Question: Hi i'm getting encoding problems with the code below any ideas?
'''
string url = "http://www.google.com/ig/api?weather=istanbul,TR&hl=tr";
HttpWebRequest request = WebRequest.Create(url) as HttpWebRequest;
using (HttpWebResponse response = request.GetResponse() as HttpWebResponse)
{
StreamReader reader = new StreamReader(response.GetResponseStream());
string retVal = reader.ReadToEnd();
Response.Write(retVal);
}
'''
My Screenshoot is like that;

Thanks for your help!
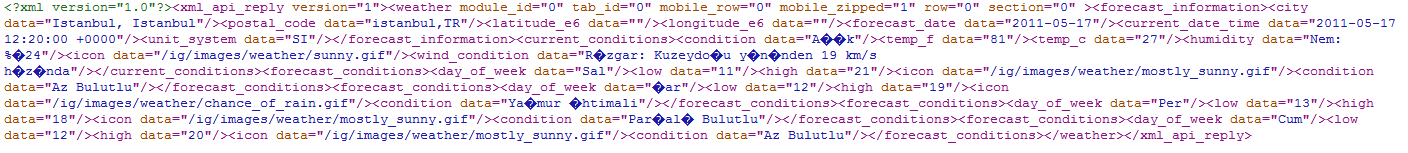
Answer: Google is notorious for checking the 'useragent' HTTP header. Because you're not setting it its encoding everything as 'ISO-8859-9'. The simple solution is to manually set the 'UserAgent' property of the 'HttpWebRequest'. Set it to anything you want, below is a Firefox string (and an extra 'Using' block):
'''
string url = "http://www.google.com/ig/api?weather=istanbul,TR&hl=tr";
HttpWebRequest request = WebRequest.Create(url) as HttpWebRequest;
request.UserAgent = "Mozilla/5.0 (Windows NT 6.1; rv:2.0.1) Gecko/20100101 Firefox/4.0.1";
using (HttpWebResponse response = request.GetResponse() as HttpWebResponse)
{
using (StreamReader reader = new StreamReader(response.GetResponseStream()))
{
string retVal = reader.ReadToEnd();
Console.WriteLine(retVal);
}
}
'''